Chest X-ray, AP view. Patient: 17 years old, sex F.
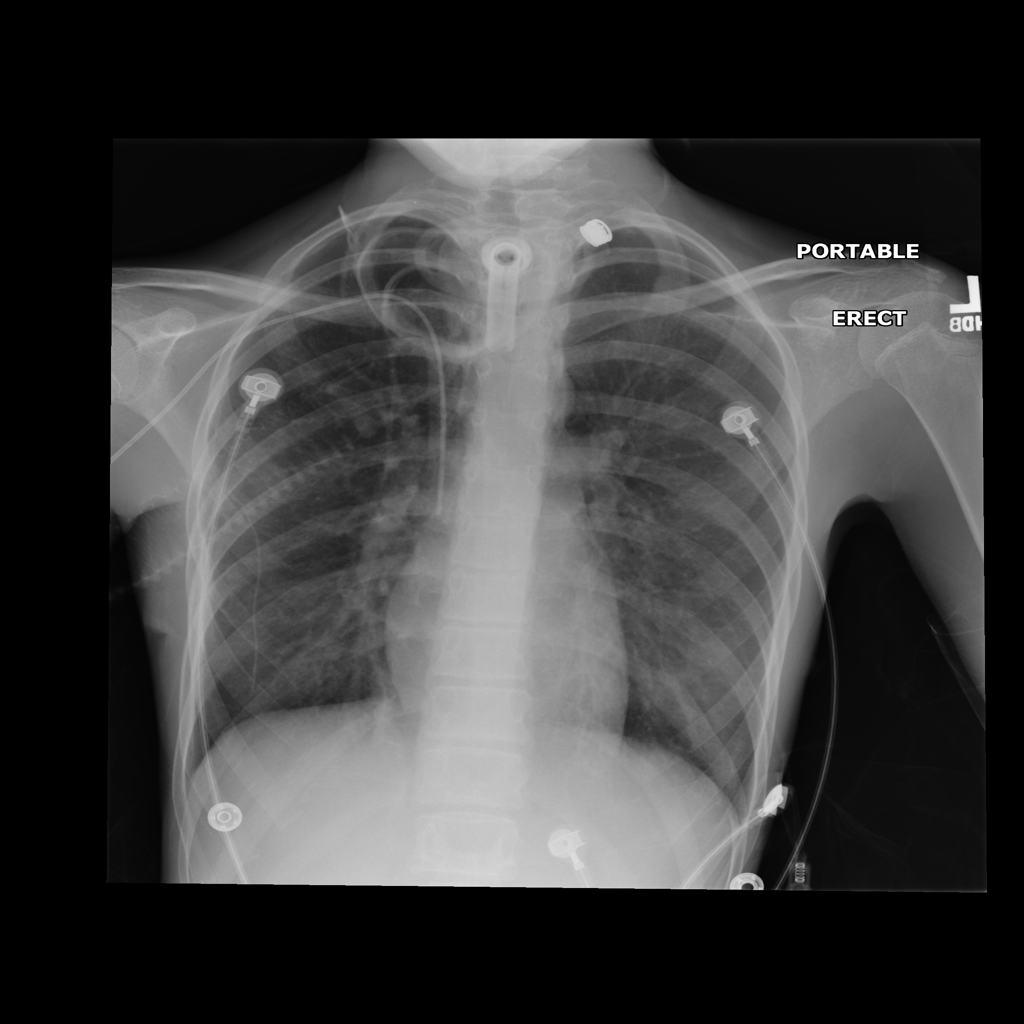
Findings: No Finding